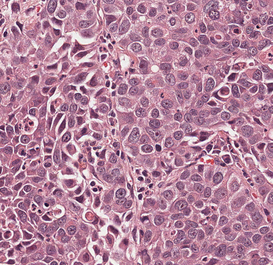
Tumor epithelial tissue: yes
Tumor-associated stroma tissue: no
Normal tissue: no